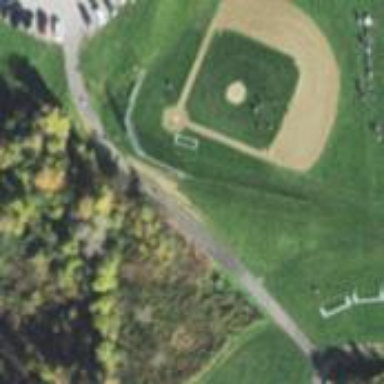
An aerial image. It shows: Baseball pitch for leisure and sports activities.